Question: Hi I'm using ubuntu as server OS for my webhosting but I'm having problem redirecting my domainname to my server Here are my /etc/hosts file and /etc/apache2/sites-available/mysite file.
hosts file:
127.0.0.1 www.lowkey.se
# The following lines are desirable for IPv6 capable hosts
::1 ip6-localhost ip6-loopback
fe00::0 ip6-localnet
ff00::0 ip6-mcastprefix
ff02::1 ip6-allnodes
ff02::2 ip6-allrouters
sites-available/file:
ServerAdmin webmaster@localhost
ServerName www.lowkey.se
'''
DocumentRoot /var/www/doost/
<Directory />
Options FollowSymLinks
AllowOverride None
</Directory>
<Directory /var/www/doost/>
Options Indexes FollowSymLinks MultiViews
AllowOverride None
Order allow,deny
allow from all
</Directory>
ScriptAlias /cgi-bin/ /usr/lib/cgi-bin/
<Directory "/usr/lib/cgi-bin">
AllowOverride None
Options +ExecCGI -MultiViews +SymLinksIfOwnerMatch
Order allow,deny
Allow from all
</Directory>
ErrorLog ${APACHE_LOG_DIR}/error.log
# Possible values include: debug, info, notice, warn, error, crit,
# alert, emerg.
LogLevel warn
CustomLog ${APACHE_LOG_DIR}/access.log combined
'''
And a screenshot from my domain name provider:

What am i doing wrong?
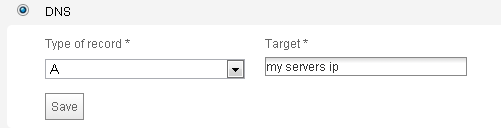
Answer: Please comment following three lines in your Apache configuration and then restart Apache :
'''
DocumentRoot /var/www/doost/
ErrorLog ${APACHE_LOG_DIR}/error.log
CustomLog ${APACHE_LOG_DIR}/access.log combined
'''
For commenting replace them as follows :
'''
#DocumentRoot /var/www/doost/
#ErrorLog ${APACHE_LOG_DIR}/error.log
#CustomLog ${APACHE_LOG_DIR}/access.log combined
'''